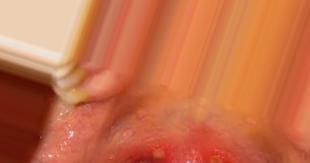
Condition: Mouth Ulcer